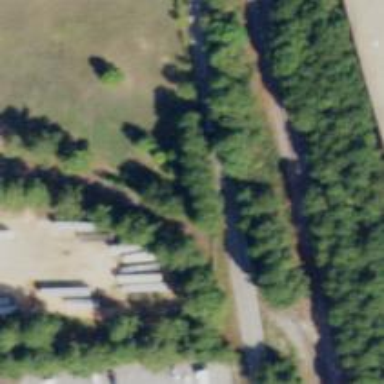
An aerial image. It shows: Rail spur service.